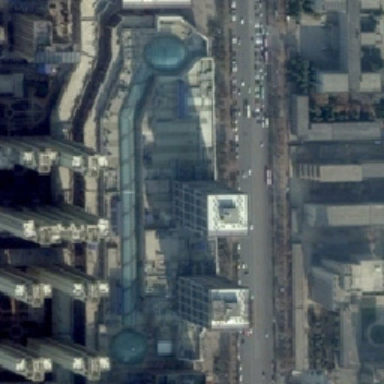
There are many buildings near the shopping center .